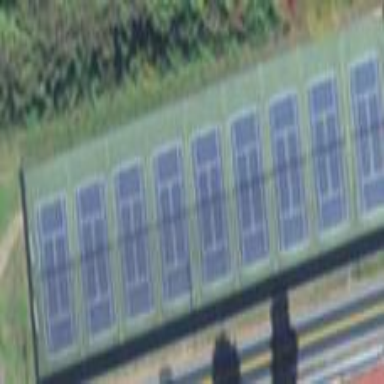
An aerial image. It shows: Tennis court in leisure pitch.